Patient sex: M
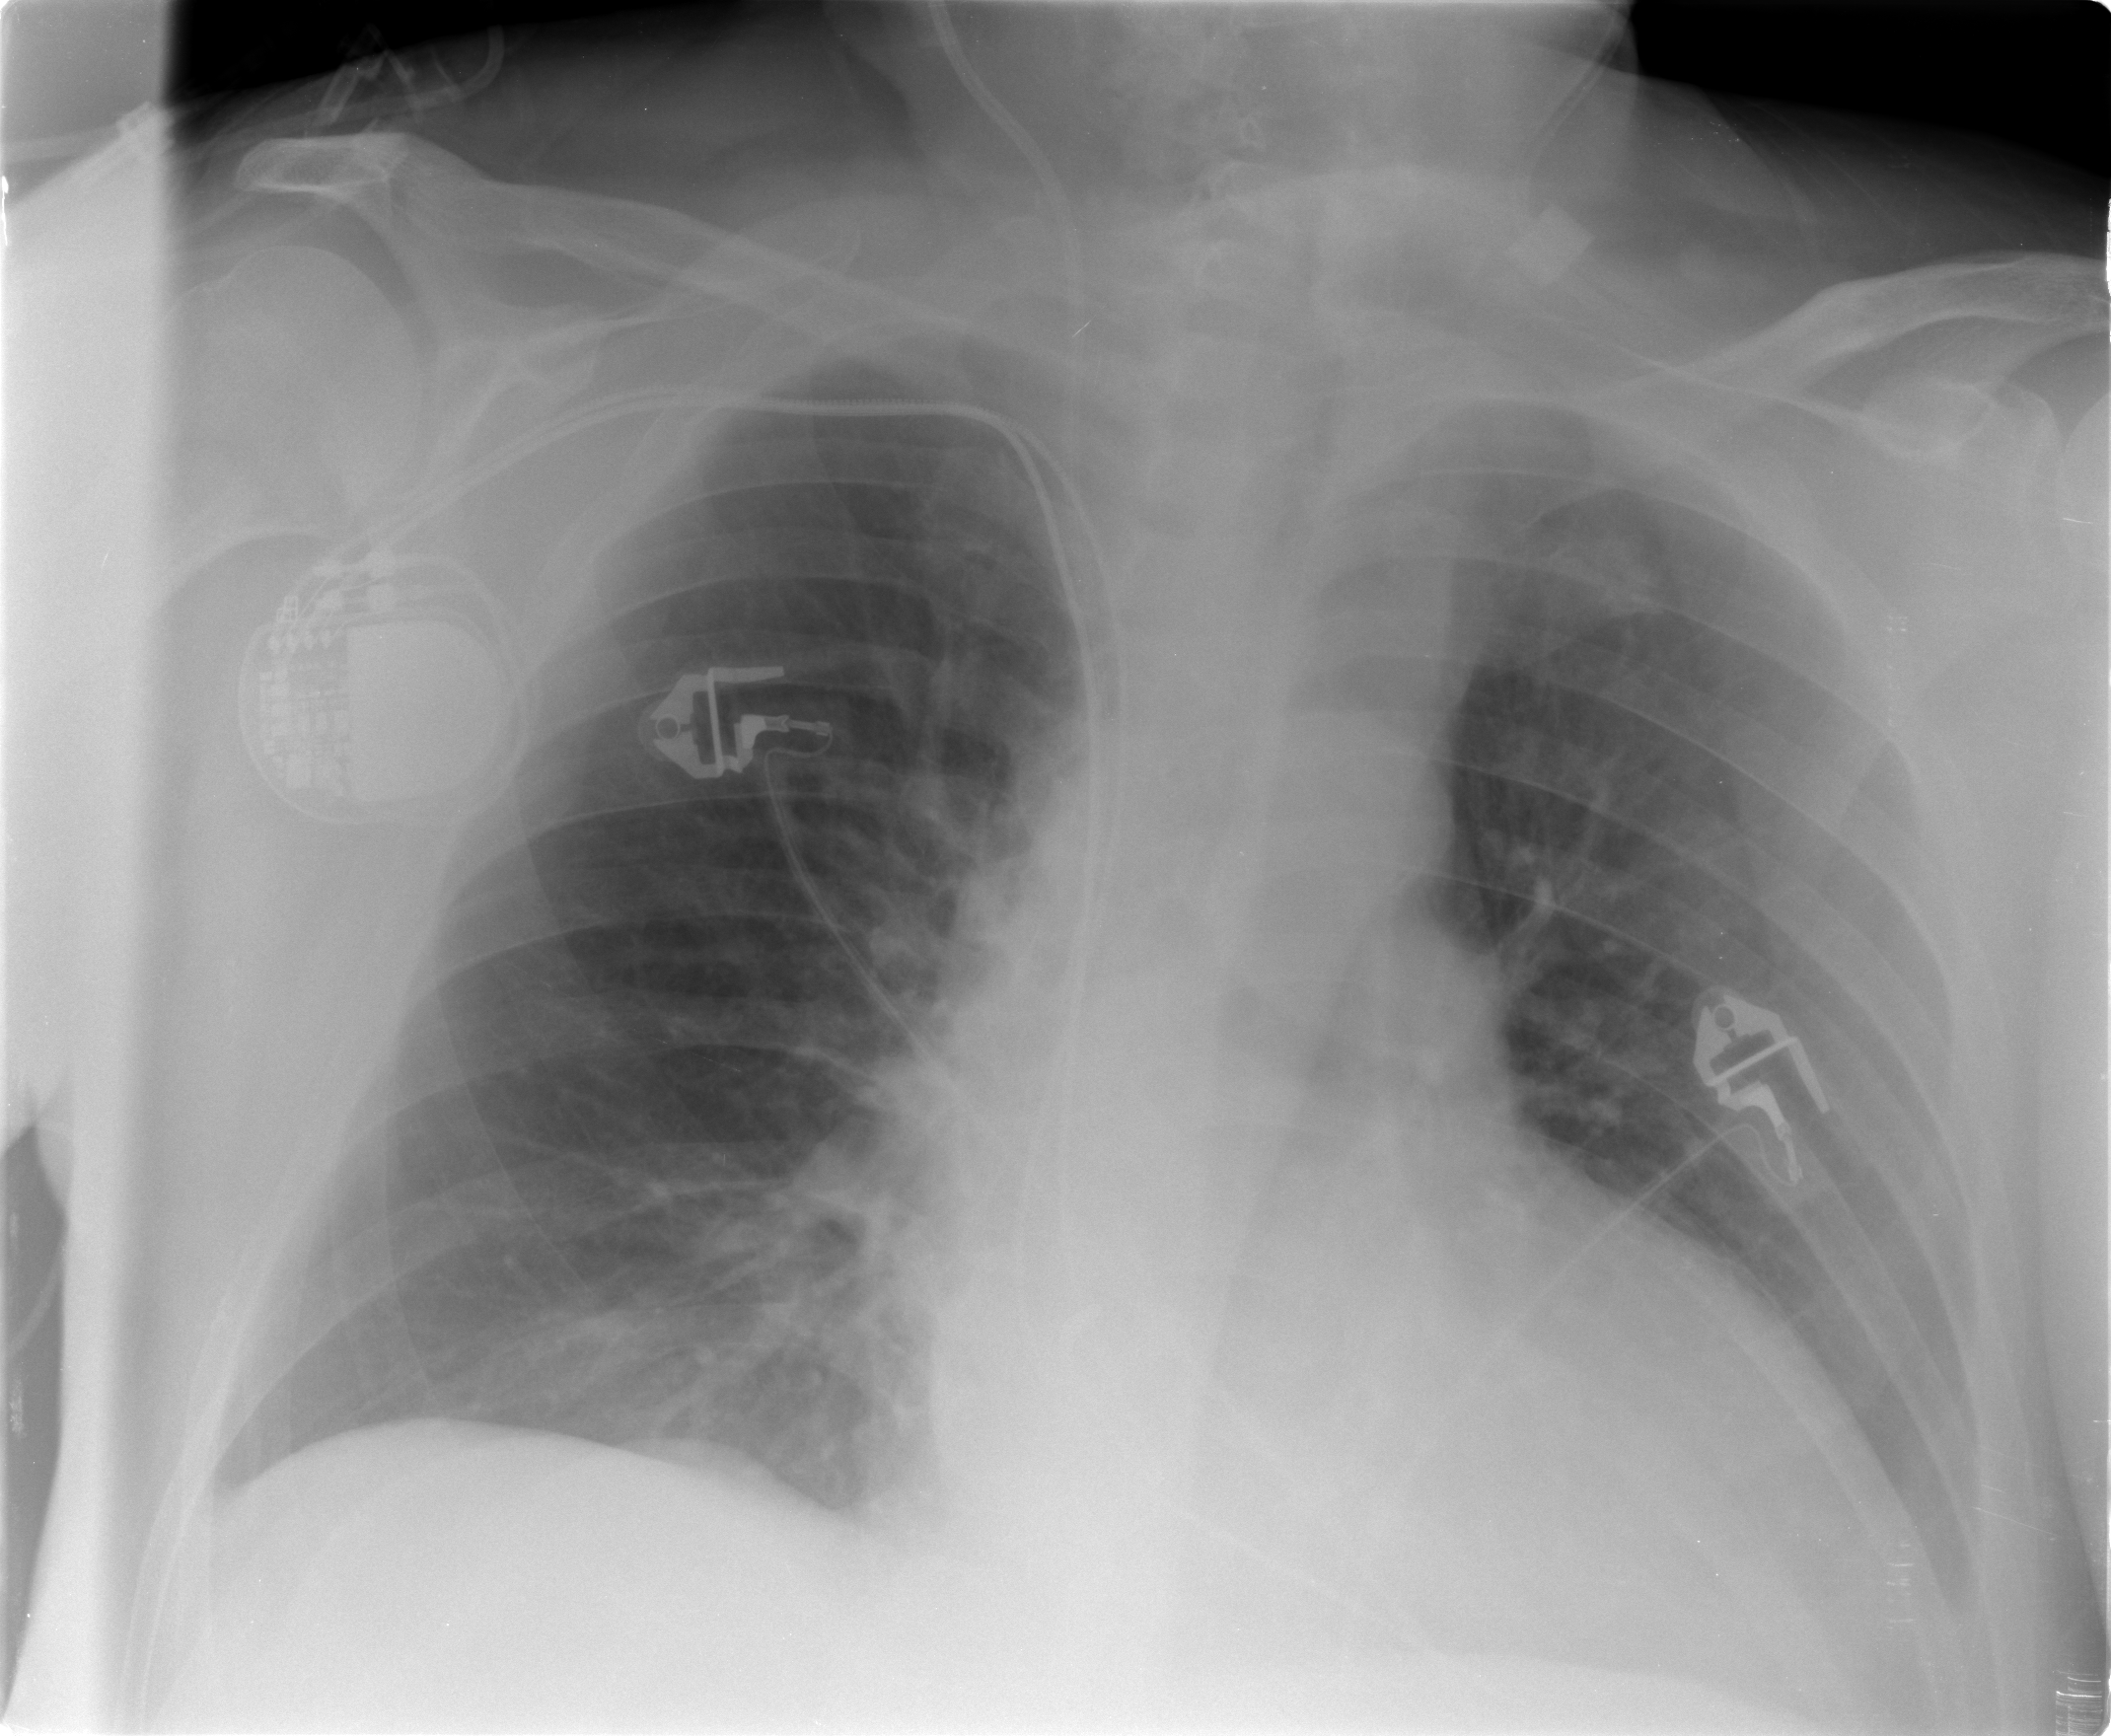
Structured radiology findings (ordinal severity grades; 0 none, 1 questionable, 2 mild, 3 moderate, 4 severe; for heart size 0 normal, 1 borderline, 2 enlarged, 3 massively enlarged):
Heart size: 2
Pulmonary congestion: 2
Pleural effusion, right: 0
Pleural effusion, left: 0
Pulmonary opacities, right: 0
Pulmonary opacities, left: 0
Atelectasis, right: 2
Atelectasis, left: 0